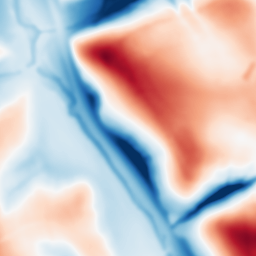
Category: multiscale
Decomposition family: dog_multiscale
Decomposition parameters: sigma_ratio: 2
n_scales: 4
base_sigma: 2
Upsampling method: bilinear
Upsampling parameters: scale: 2
Upsampling scale: 2